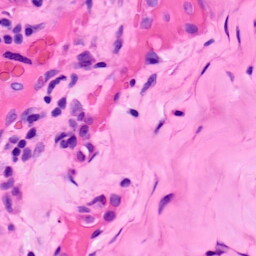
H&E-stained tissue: Lung